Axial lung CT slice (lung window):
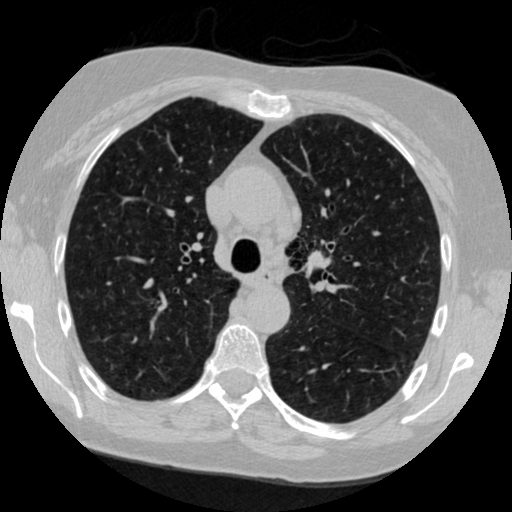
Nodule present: no